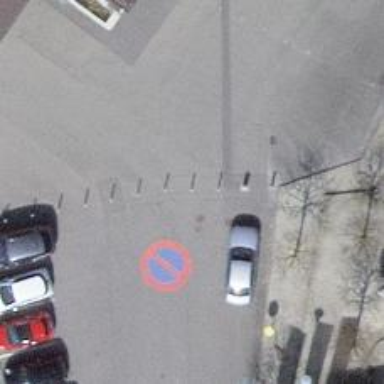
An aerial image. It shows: Bollard barrier.